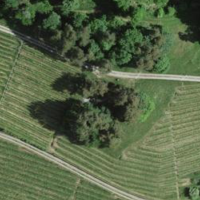
EUNIS habitat code: 40
Species observed at this site:
Campanula rotundifolia
Frangula alnus
Siona lineata